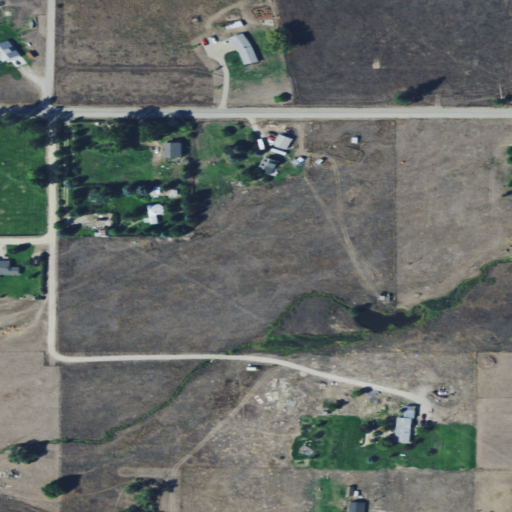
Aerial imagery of valley in Montana named Dry Gulch containing grassland, pasture, open development, low intensity development, and shrub